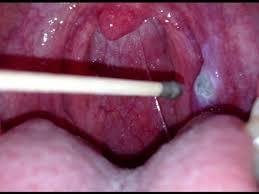
Condition: Mouth Ulcer